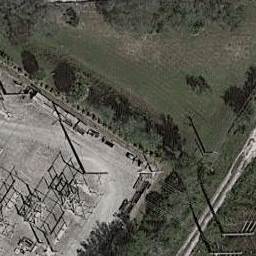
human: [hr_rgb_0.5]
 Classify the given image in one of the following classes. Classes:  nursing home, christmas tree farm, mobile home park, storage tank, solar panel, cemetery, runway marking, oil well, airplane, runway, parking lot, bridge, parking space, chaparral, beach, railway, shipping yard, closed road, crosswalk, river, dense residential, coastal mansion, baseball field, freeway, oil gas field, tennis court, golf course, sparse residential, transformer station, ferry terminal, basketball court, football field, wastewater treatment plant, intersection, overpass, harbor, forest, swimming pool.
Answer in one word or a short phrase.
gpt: transformer station